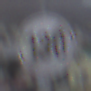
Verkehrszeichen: EndeGeschwindigkeit130
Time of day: SunriseSunset
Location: Outdoor (Beach)
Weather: Overcast
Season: NotSpecified
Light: Natural